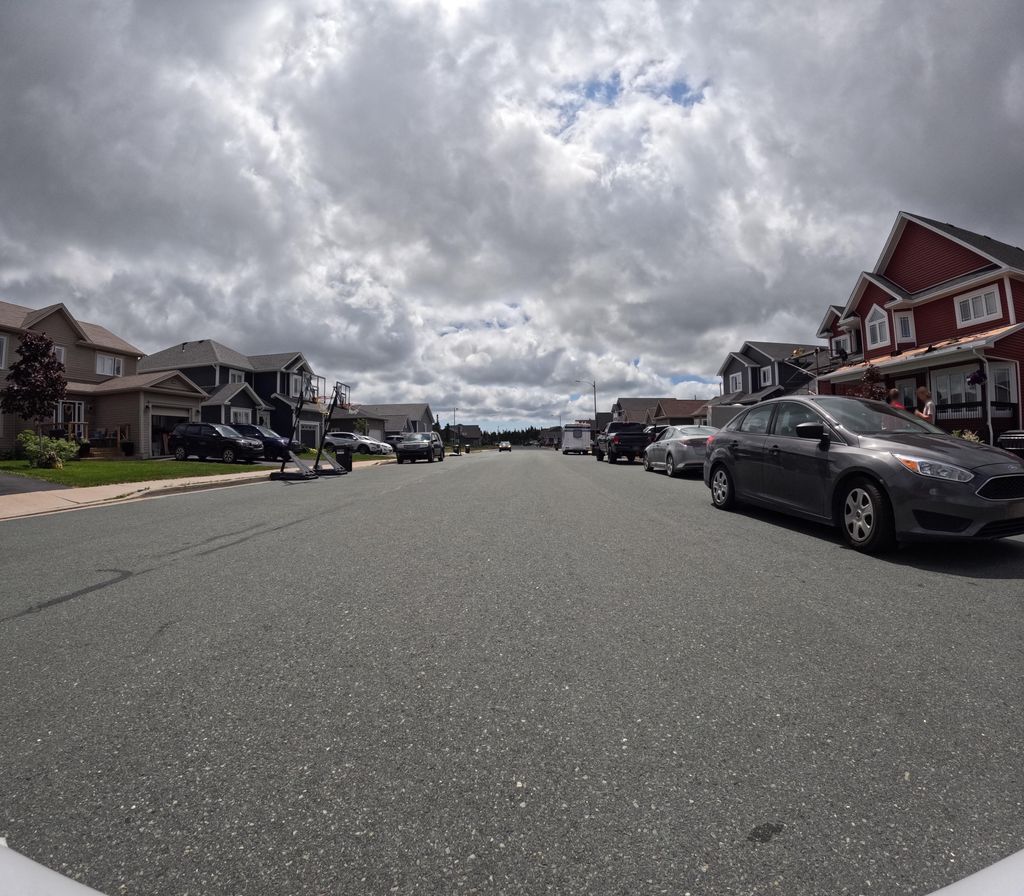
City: st_johns